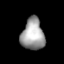
Tissue: lung
Cell type: Epithelial cells
Senescence score: 0.2405
Nuclear area (px): 705
Mean DAPI intensity: 159.095